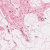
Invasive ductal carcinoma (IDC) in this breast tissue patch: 0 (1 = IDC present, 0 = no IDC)